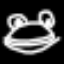
Label: frog